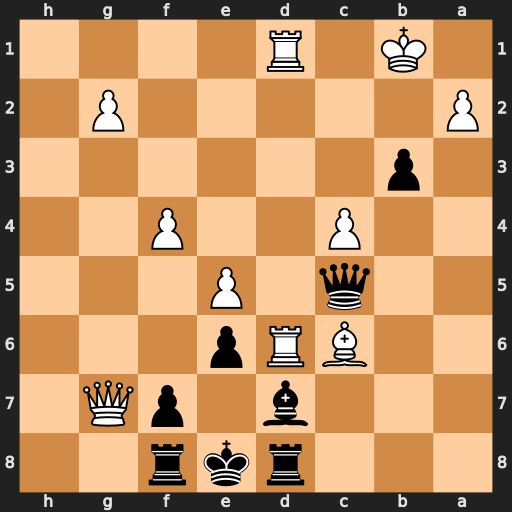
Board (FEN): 3rkr2/3b1pQ1/2BRp3/2q1P3/2P2P2/1p6/P5P1/1K1R4
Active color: b
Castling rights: -
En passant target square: -
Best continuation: Qxc4 R1d2 bxa2+